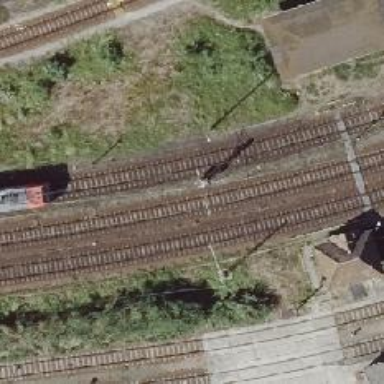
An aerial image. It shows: Catenary mast for power lines.